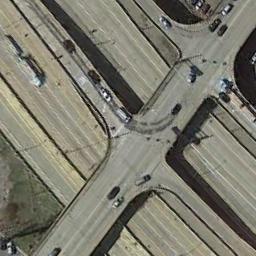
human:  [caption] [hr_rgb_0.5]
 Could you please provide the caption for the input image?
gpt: An overpass is curved into the silhouette of a water drop .

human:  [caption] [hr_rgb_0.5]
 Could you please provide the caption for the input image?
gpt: The overpass is next to the bare land with some cars .

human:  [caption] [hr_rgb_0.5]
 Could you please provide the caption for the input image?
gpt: The cross-line overpass is over the roads and some cars are driving on the roads and the overpass .

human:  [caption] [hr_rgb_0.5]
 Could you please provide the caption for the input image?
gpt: Several cars are on the overpass .

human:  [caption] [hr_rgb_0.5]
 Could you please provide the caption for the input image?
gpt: There are roads beneath the overpass with some cars .